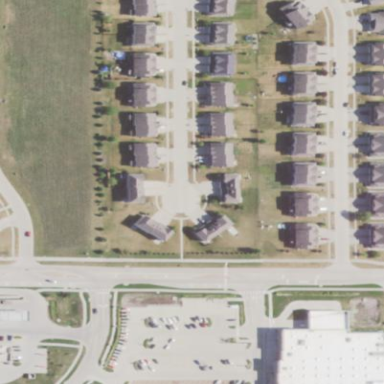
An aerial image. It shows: Condominium in residential area.